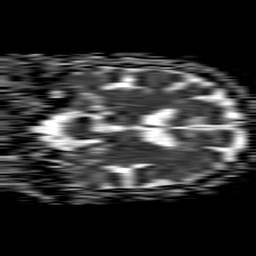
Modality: ADC
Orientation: coronal
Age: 65
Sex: female
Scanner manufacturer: philips
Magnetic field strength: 1.5 T
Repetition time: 4.6 s
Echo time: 0.08517 s